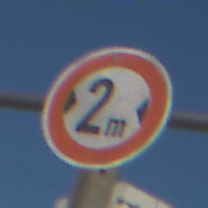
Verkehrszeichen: TatsaechlicheBreite2
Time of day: MorningAfternoon
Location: Outdoor (Suburban)
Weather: PartlyCloudy
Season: NotSpecified
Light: Natural